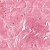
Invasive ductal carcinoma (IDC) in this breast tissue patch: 0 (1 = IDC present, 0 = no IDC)